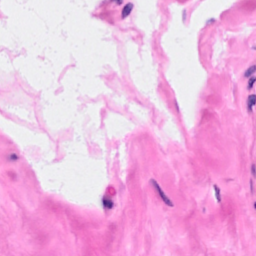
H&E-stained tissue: Breast